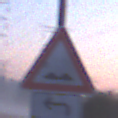
Verkehrszeichen: UnebeneFahrbahn
Zusatzzeichen unten: RichtungsangabeDurchPfeile2
Umgebung: Outdoor, Nature
Tageszeit: SunriseSunset
Wetter: Clear
Licht: Natural
Jahreszeit: NotSpecified
Kontrast: LowContrast